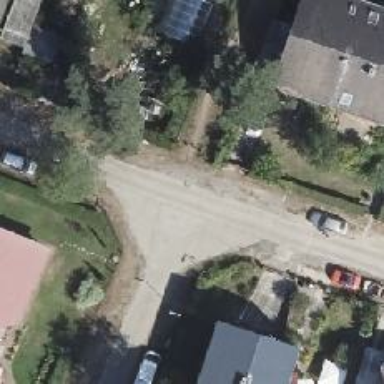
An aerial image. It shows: Residential road.